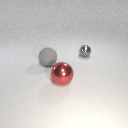
large gray rubber sphere to the left of large red metal sphere